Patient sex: M
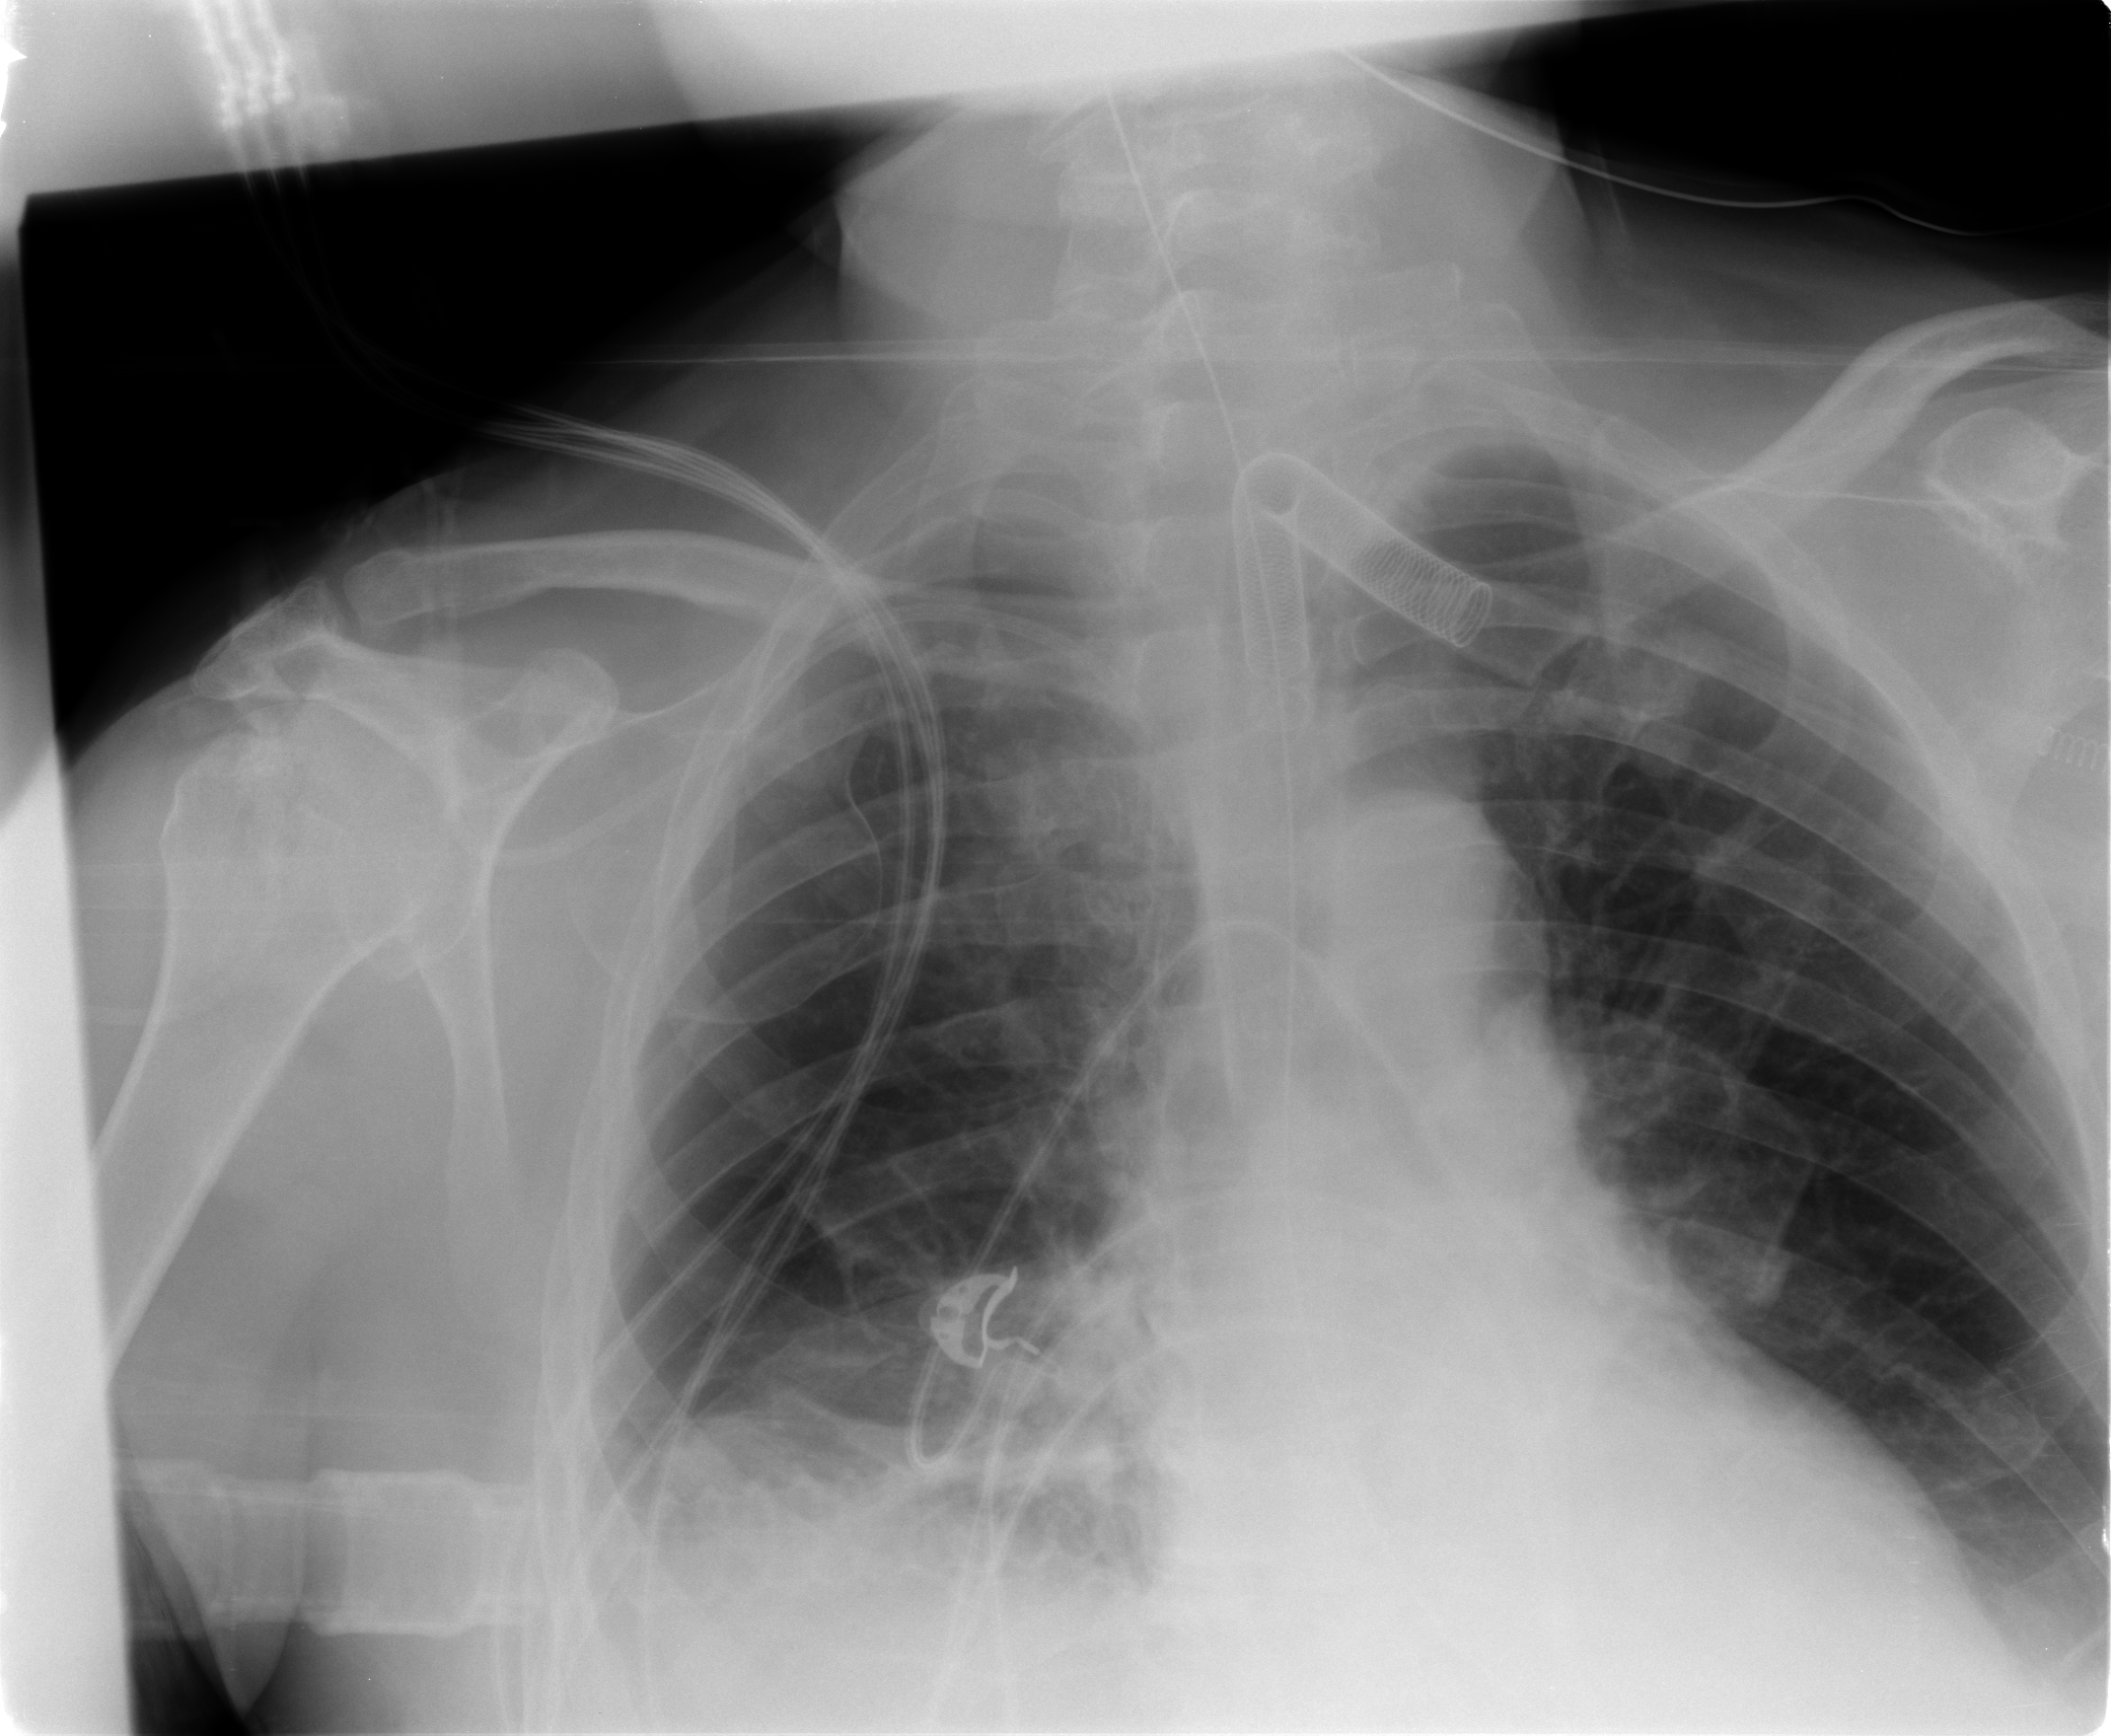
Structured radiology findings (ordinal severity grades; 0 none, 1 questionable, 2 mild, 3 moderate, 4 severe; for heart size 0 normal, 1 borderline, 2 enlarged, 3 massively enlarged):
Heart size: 1
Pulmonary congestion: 0
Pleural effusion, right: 2
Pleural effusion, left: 0
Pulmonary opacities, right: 0
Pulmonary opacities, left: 0
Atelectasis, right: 2
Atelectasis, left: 0